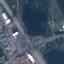
Land use / land cover: Highway